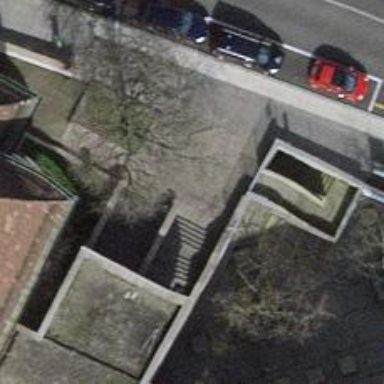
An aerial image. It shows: Footway made of paving stones.